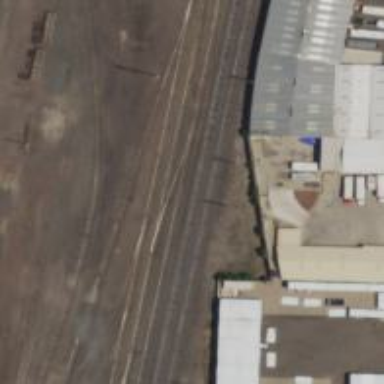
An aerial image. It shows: Railway yard in service.